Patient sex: F
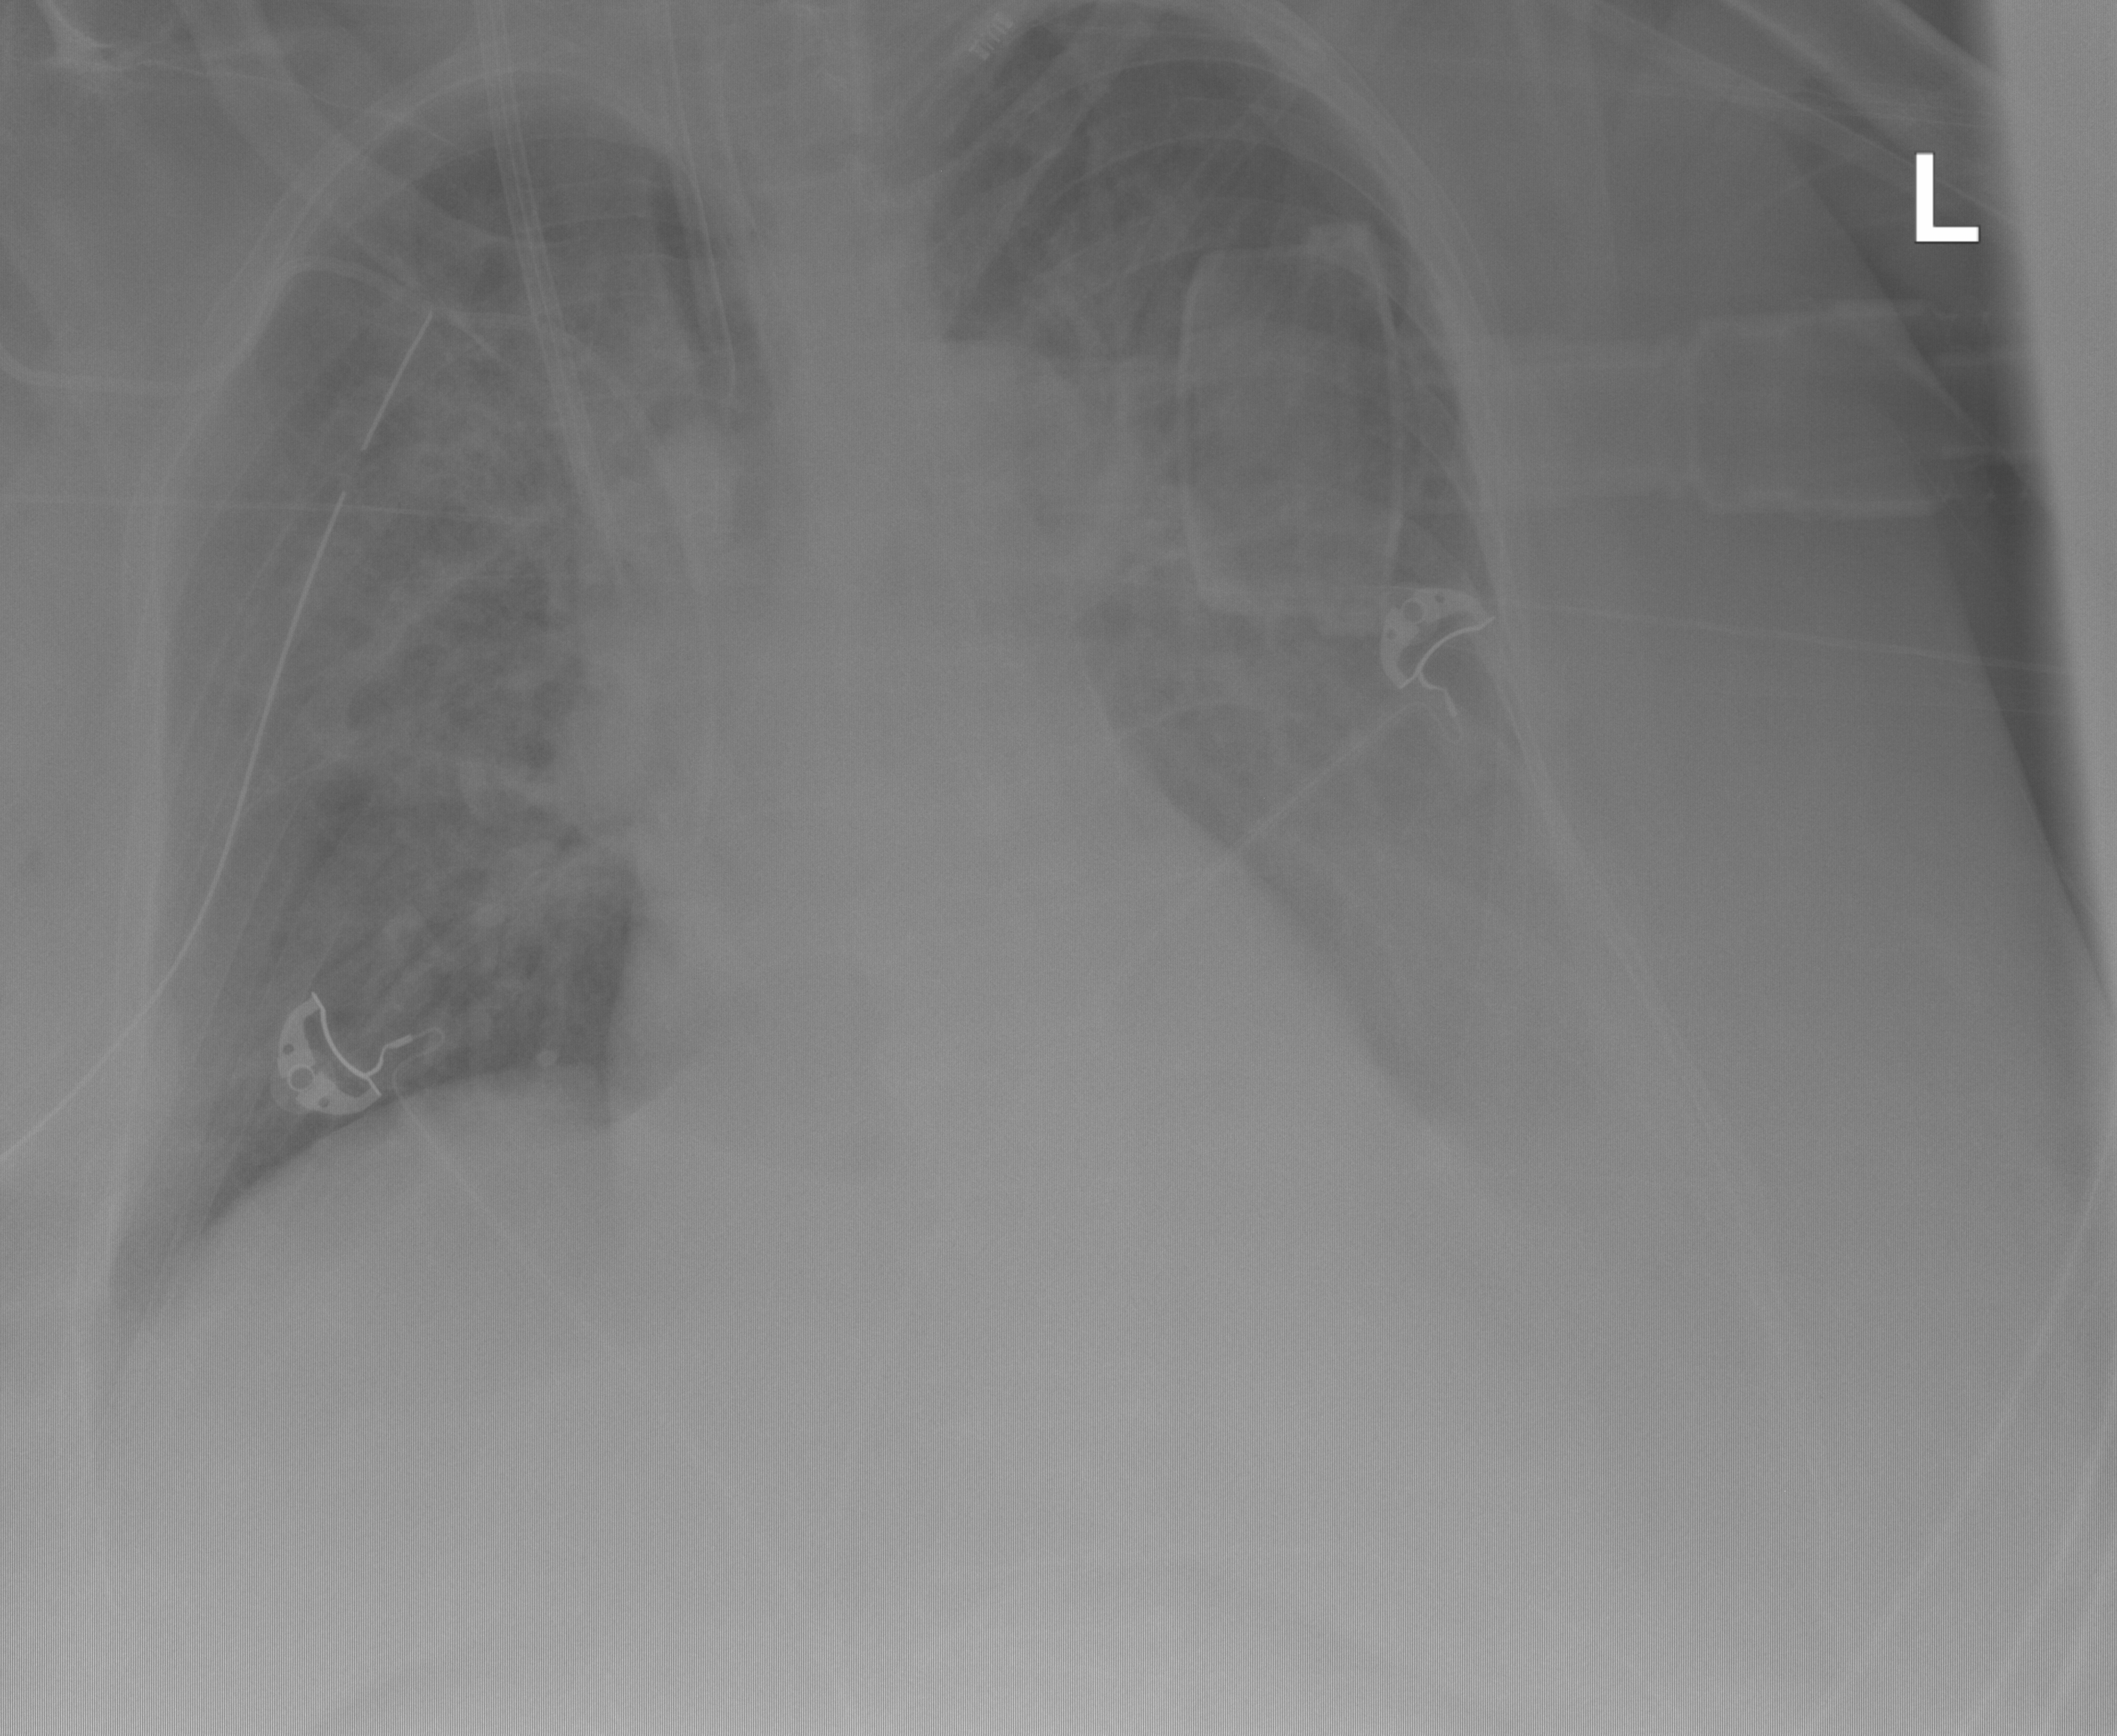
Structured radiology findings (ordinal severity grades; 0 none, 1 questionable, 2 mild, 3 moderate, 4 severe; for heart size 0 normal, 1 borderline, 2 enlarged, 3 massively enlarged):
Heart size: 0
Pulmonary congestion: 0
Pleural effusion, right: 0
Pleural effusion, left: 3
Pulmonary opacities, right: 2
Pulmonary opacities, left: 2
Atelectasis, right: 2
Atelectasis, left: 2